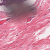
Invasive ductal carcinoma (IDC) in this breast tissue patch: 0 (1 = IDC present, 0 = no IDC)